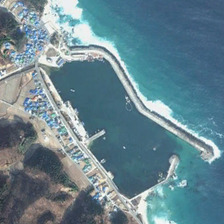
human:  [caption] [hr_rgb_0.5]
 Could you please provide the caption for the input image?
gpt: several boats are in a port near many green trees .

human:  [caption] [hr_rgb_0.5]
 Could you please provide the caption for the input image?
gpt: several boats are in a port near many green trees .

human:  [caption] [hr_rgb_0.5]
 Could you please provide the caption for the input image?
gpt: the port is surrounded by the blue water .

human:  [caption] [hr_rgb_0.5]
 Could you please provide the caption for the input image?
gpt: the port is surrounded by the blue water .

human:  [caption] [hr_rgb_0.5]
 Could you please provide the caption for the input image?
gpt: several boats are in a port near many green trees .